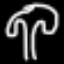
Label: mushroom